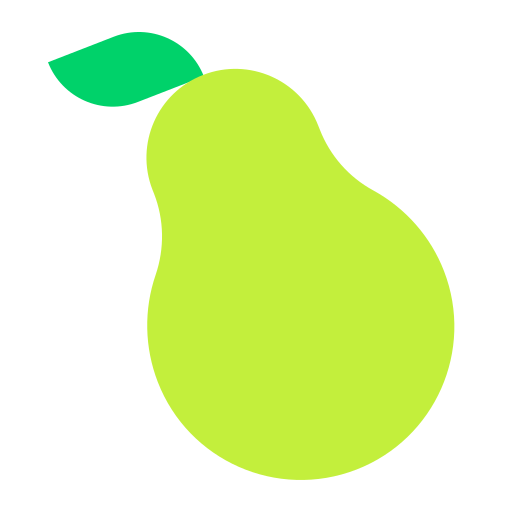
pear flat